Question: I'm using C# and the serial port to collect data from a GSM module.
For this I connect to the GSM unit and send AT commands to retrieve any SMS that are present.
I believe I have connected successfully, I believe my issue is with the format of the return data - as seen below this consists of multiple CR's and LF's -- so far I have tried:
'''
serialPort.WriteLine("AT+CMGL="ALL"");
System.Threading.Thread.Sleep(500);
while (true)
{
Telemetry += serialPort.ReadLine();
System.Diagnostics.Debug.WriteLine(Telemetry);
}
//bool ReadTelemetry = true;
//while( ReadTelemetry )
//{
// Telemetry = serialPort.ReadExisting();
// if (Telemetry.Contains("OK"))
// ReadTelemetry = false;
//}
'''
Though unsure I think the problem is the method of reading data; ReadLine or ReadExisting.
What can be done to read this format into an array?

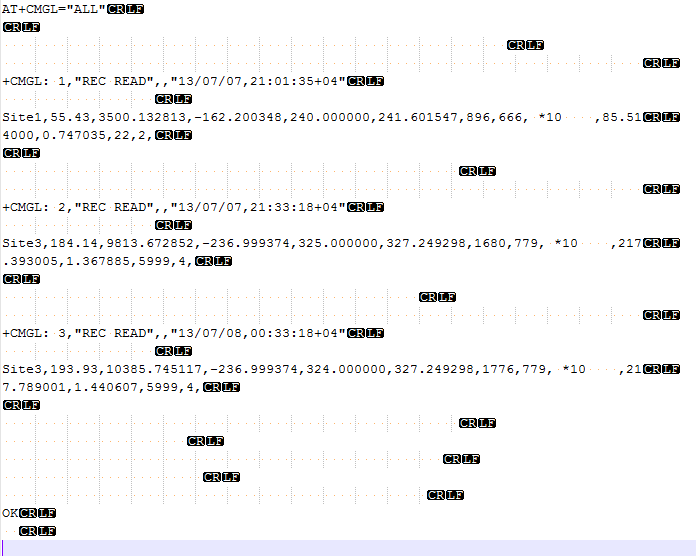
Answer: Why don't you use a datareceived handler for the serial port? If you do, you can add all the received characters to a FIFO (FirstInFirstOut) queue which is thread-safe. Then in the main program, read the characters from the queue and handle them as per your logic.
I posted an example here: <URL>